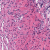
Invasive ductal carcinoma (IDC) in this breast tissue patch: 0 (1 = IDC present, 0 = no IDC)